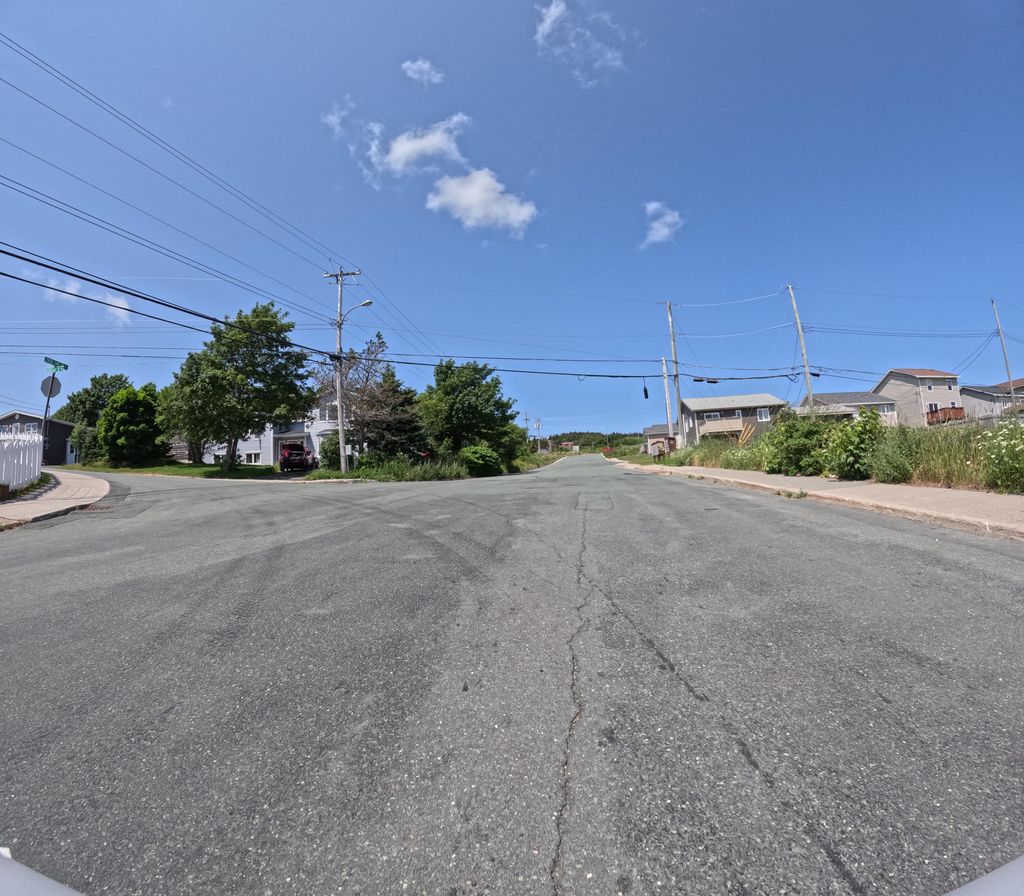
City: st_johns